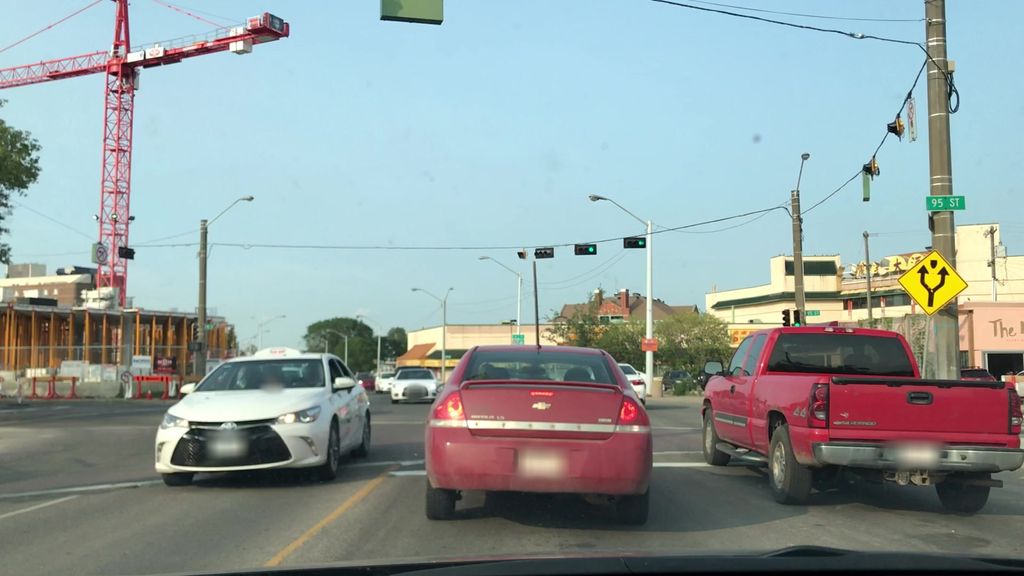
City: edmonton